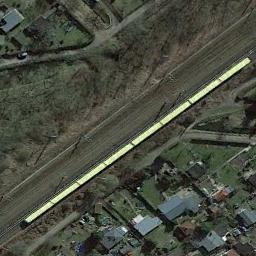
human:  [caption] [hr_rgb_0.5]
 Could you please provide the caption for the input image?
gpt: There is a train on the railway .

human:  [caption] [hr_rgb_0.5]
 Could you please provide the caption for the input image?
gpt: These railways are between the wasteland and a residential area and a white train is on the railway .

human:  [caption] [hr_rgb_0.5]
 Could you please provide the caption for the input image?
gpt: The two railway lines rencounter here .

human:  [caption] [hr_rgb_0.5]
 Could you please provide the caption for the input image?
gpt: The railway is next to the grass and houses .

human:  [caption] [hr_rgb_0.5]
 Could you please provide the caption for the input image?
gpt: There are some buildings and lawns beside the railway .